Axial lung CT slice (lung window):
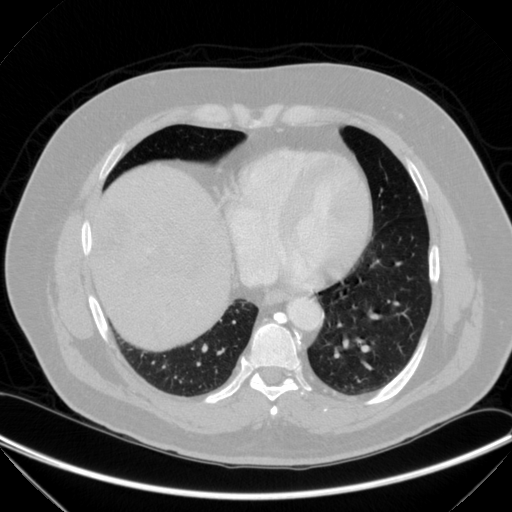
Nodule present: no